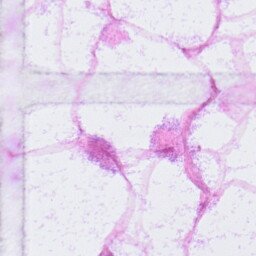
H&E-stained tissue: LymphNode